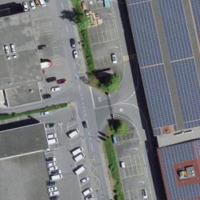
EUNIS habitat code: 54
Species observed at this site:
Cirsium arvense